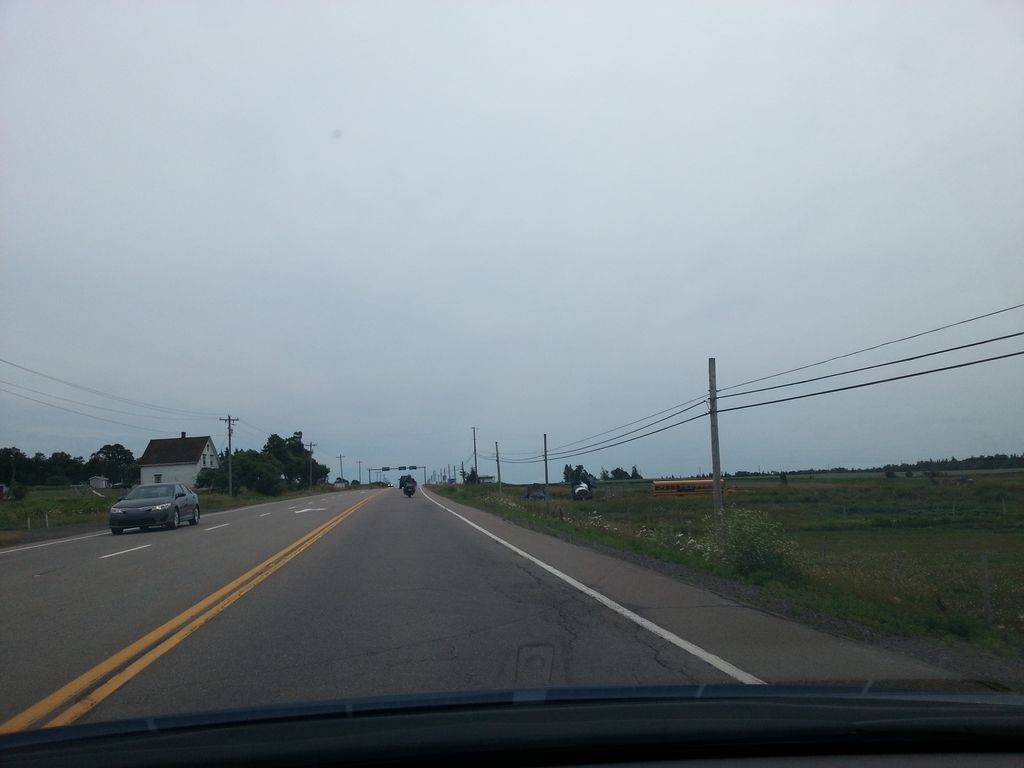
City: charlottetown